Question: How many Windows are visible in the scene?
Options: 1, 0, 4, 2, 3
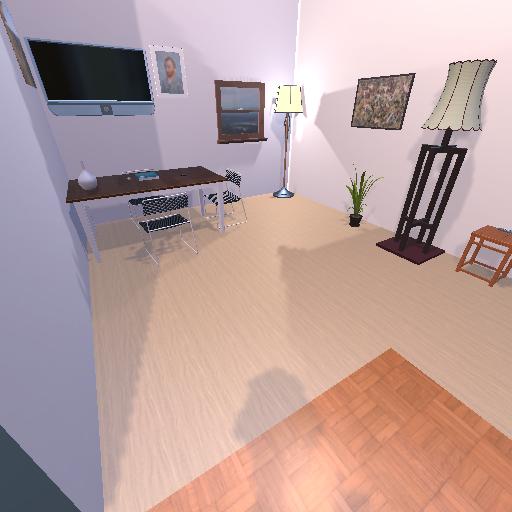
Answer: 1